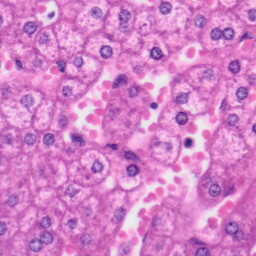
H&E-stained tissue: Liver